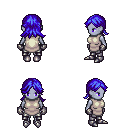
a pixel art fantasy rpg character, female body template, dark elf, purple skin, white tunic, metal pants, blue loose hair, metal gloves, metal boots, four views (front, back, left, right), 2x2 character sprite sheet, small pixel art, hard edges, no anti-aliasing